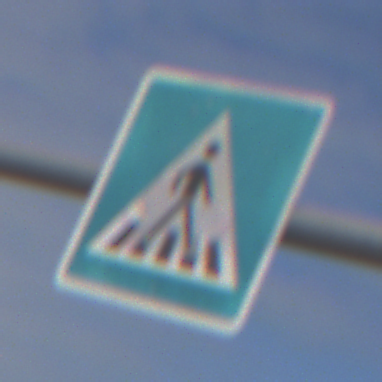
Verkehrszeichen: FussgaengerueberwegLinks
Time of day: Midday
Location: Outdoor (Nature)
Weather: PartlyCloudy
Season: NotSpecified
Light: Natural